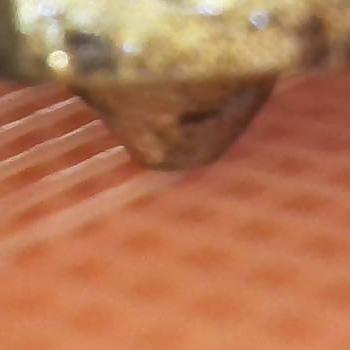
Flow rate: 69%